Question: I was working with cvxpy 0.4 version, and in this version I had programmed the group lasso penalized linear model as follows:
'''
from cvxpy import *
from sklearn.datasets import load_boston
import numpy as np
boston = load_boston()
x = boston.data
y = boston.target
index = np.array([1, 1, 1, 2, 2, 2, 3, 3, 3, 4, 4, 4, 5])
lambda_val = 1
'''
### 0.4 version
'''
n = x.shape[0]
lambda_param = Parameter(sign="positive")
index = np.append(0, index)
x = np.c_[np.ones(n), x]
group_sizes = []
beta_var = []
unique_index = np.unique(index)
for idx in unique_index:
group_sizes.append(len(np.where(index == idx)[0]))
beta_var.append(Variable(len(np.where(index == idx)[0])))
num_groups = len(group_sizes)
group_lasso_penalization = 0
model_prediction = x[:, np.where(index == unique_index[0])[0]] * beta_var[0]
for i in range(1, num_groups):
model_prediction += x[:, np.where(index == unique_index[i])[0]] * beta_var[i]
group_lasso_penalization += sqrt(group_sizes[i]) * norm(beta_var[i], 2)
lm_penalization = (1.0 / n) * sum_squares(y - model_prediction)
objective = Minimize(lm_penalization + (lambda_param * group_lasso_penalization))
problem = Problem(objective)
lambda_param.value = lambda_val
problem.solve(solver=ECOS)
beta_sol = [b.value for b in beta_var]
'''
### 1.0 Version
'''
n = x.shape[0]
lambda_param = Parameter(nonneg=True)
index = np.append(0, index)
x = np.c_[np.ones(n), x]
group_sizes = []
beta_var = []
unique_index = np.unique(index)
for idx in unique_index:
group_sizes.append(len(np.where(index == idx)[0]))
beta_var.append(Variable(shape=(len(np.where(index == idx)[0]), 1)))
num_groups = len(group_sizes)
model_prediction = 0
group_lasso_penalization = 0
model_prediction = x[:, np.where(index == unique_index[0])[0]] * beta_var[0]
for i in range(1, num_groups):
model_prediction += x[:, np.where(index == unique_index[i])[0]] * beta_var[i]
group_lasso_penalization += sqrt(group_sizes[i]) * norm(beta_var[i], 2)
lm_penalization = (1.0 / n) * sum_squares(y.reshape((n, 1)) - model_prediction)
objective = Minimize(lm_penalization + (lambda_param * group_lasso_penalization))
problem = Problem(objective)
lambda_param.value = lambda_val
problem.solve(solver=ECOS)
beta_sol = [b.value for b in beta_var]
'''
While using the 1.0 code version, it shows this error message:

So, I think I have migrated correctly the code from version 0.4 to 1.0 but a problem that in 0.4 version was solved with ECOS solver, in 1.0 version shows an error message. Am I doing something wrong here? Just in case it matters, I am runnig this code in miniconda python 2.7, in a windows machine.
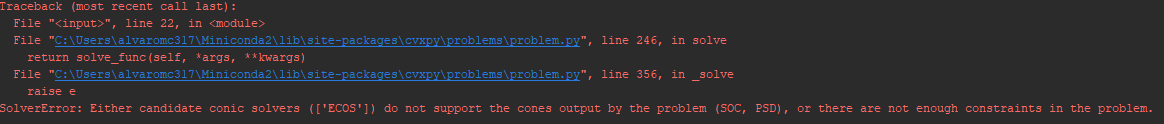
Answer: It appears your code isn't consistent with respect to the 'beta_var's. In the 0.4 example they are one dimensional, but in 1.0 example they are 2 dimensional. Here's a simple program that shows cvxpy is consistent:
'''
import cvxpy
print(cvxpy.__version__)
from cvxpy import *
try:
x = Variable(shape=(3, 3))
except TypeError:
x = Variable(3, 3)
obj = Minimize(norm(x, 2))
Problem(obj).solve(solver=ECOS)
'''
Output from 0.4:
'''
0.4.11
Traceback (most recent call last):
File "./cvxtest.py", line 11, in <module>
Problem(obj).solve(solver=ECOS)
File "lib/python3.6/site-packages/cvxpy/problems/problem.py", line 209, in solve
return self._solve(*args, **kwargs)
File "lib/python3.6/site-packages/cvxpy/problems/problem.py", line 321, in _solve
solver.validate_solver(constraints)
File "lib/python3.6/site-packages/cvxpy/problems/solvers/solver.py", line 131, in validate_solver
self._reject_problem("it cannot solve semidefinite problems")
File "lib/python3.6/site-packages/cvxpy/problems/solvers/solver.py", line 156, in _reject_problem
raise SolverError(message)
cvxpy.error.SolverError: The solver ECOS cannot solve the problem because it cannot solve semidefinite problems.
'''
Output from 1.0:
'''
1.0.8
Traceback (most recent call last):
File "./cvxtest.py", line 11, in <module>
Problem(obj).solve(solver=ECOS)
File "lib/python3.6/site-packages/cvxpy/problems/problem.py", line 247, in solve
return solve_func(self, *args, **kwargs)
File "lib/python3.6/site-packages/cvxpy/problems/problem.py", line 357, in _solve
raise e
File "lib/python3.6/site-packages/cvxpy/problems/problem.py", line 355, in _solve
solver=solver)
File "lib/python3.6/site-packages/cvxpy/reductions/solvers/solving_chain.py", line 143, in construct_solving_chain
", ".join([cone.__name__ for cone in cones])))
cvxpy.error.SolverError: Either candidate conic solvers (['ECOS']) do not support the cones output by the problem (PSD), or there are not enough constraints in the problem.
'''
In summary you should fix your 1.0 code to make your 'Variable's one dimensional.